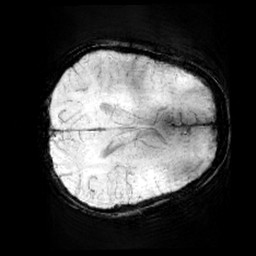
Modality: minIP
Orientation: axial
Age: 10
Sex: female
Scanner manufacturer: siemens
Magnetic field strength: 3 T
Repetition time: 0.027 s
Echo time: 0.02 s